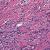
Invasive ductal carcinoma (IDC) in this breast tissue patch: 1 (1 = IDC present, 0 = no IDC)